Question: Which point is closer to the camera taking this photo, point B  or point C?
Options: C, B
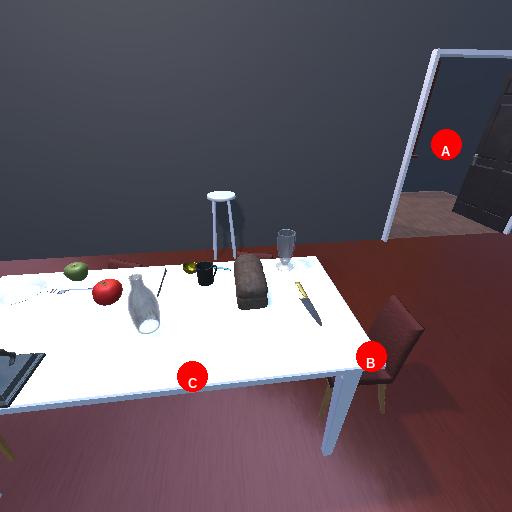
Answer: C